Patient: sex M, age 17
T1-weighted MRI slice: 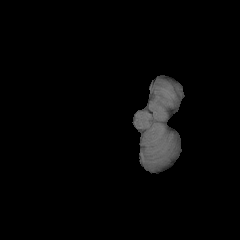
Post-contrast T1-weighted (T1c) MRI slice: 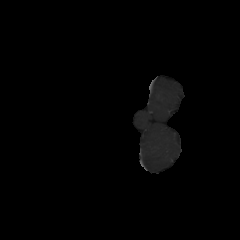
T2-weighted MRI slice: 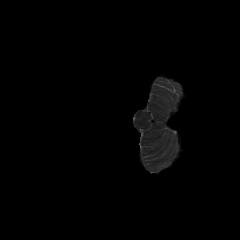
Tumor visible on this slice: no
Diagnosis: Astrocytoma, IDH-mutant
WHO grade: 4